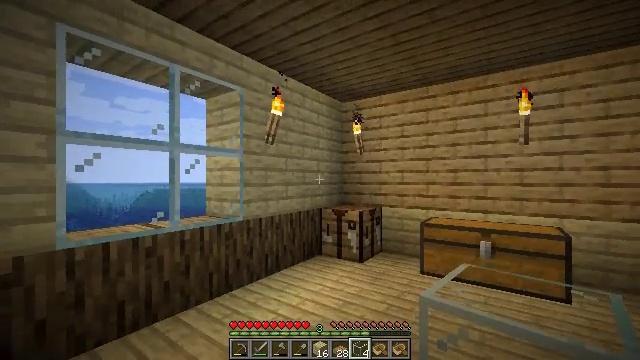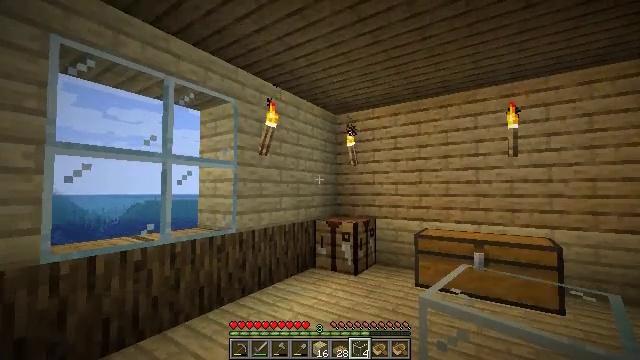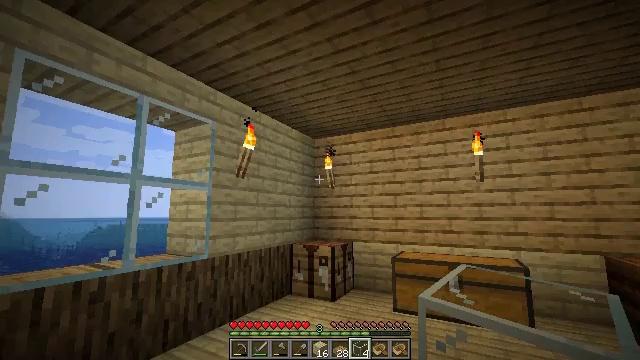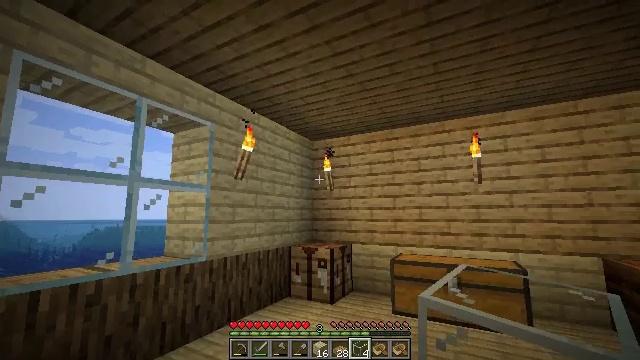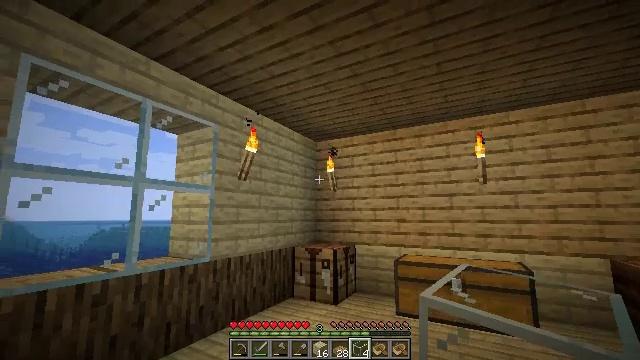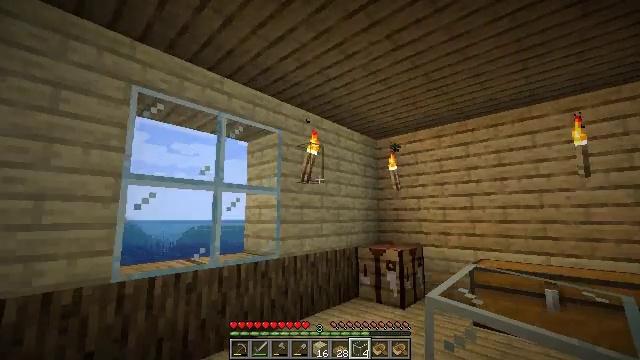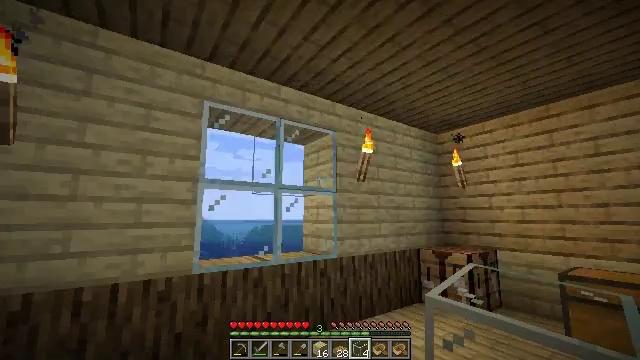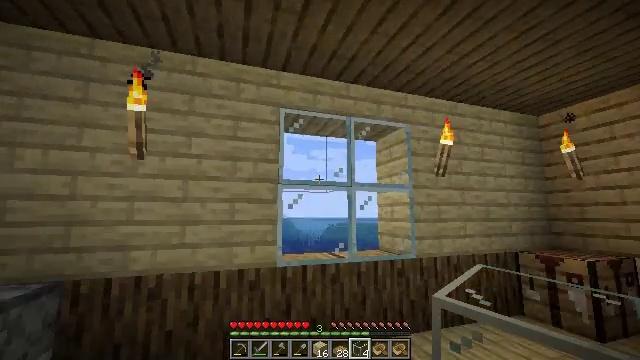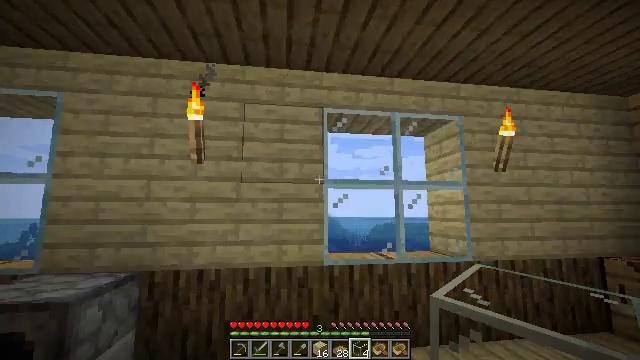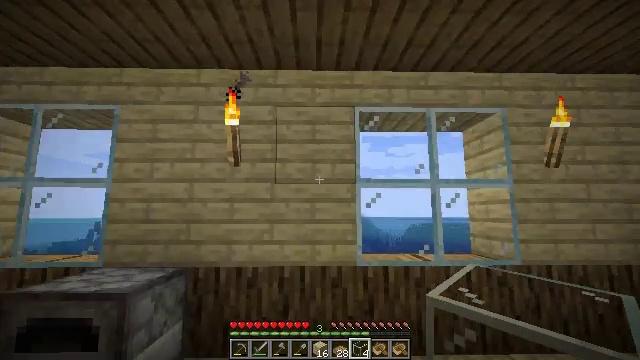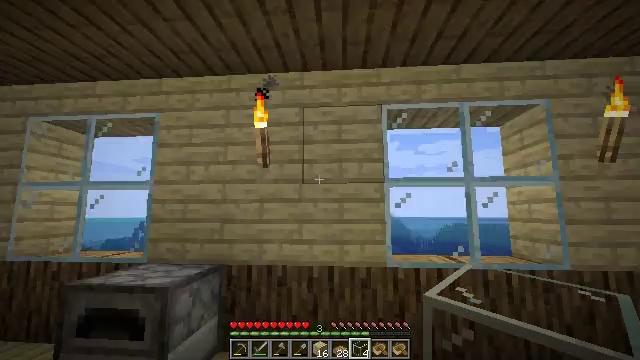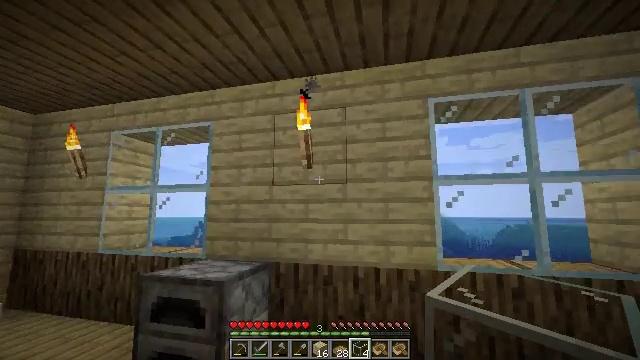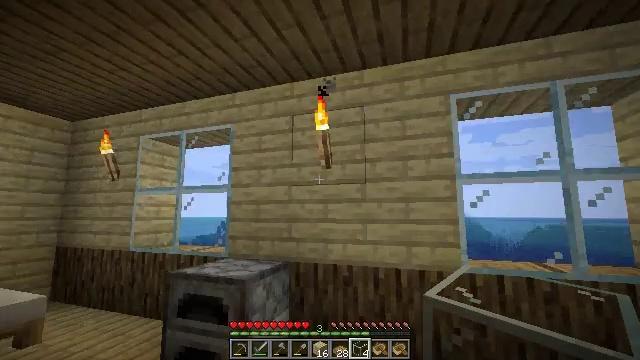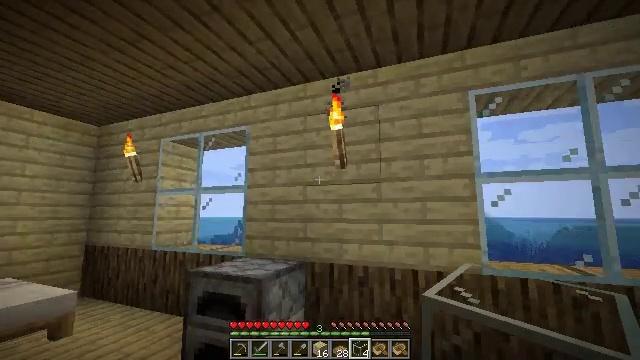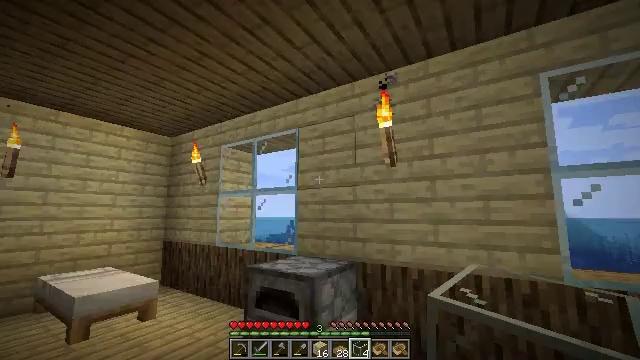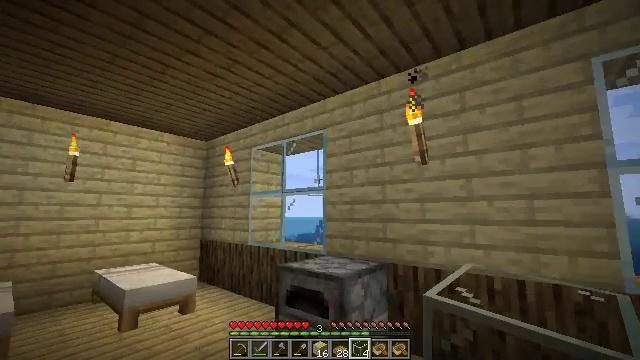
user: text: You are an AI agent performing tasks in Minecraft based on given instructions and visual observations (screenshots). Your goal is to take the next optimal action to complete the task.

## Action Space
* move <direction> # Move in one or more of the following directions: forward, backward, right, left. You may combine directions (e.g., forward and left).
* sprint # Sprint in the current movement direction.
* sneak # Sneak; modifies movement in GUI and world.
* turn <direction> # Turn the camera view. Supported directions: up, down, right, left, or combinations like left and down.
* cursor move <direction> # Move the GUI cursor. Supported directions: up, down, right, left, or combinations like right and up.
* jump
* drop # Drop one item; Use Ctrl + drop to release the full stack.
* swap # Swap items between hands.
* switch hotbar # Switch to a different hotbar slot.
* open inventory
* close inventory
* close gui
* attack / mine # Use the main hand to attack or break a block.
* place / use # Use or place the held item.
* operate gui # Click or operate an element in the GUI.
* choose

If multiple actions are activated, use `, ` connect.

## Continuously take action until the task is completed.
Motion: motion action
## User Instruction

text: Break the sugar cane.
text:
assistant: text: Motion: turn right and up
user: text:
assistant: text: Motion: turn right and up
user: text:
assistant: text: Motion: no_op
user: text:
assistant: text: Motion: no_op
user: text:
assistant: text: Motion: turn left
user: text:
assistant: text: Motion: turn left
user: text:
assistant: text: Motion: turn left
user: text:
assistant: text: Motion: turn left
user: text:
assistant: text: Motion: turn left
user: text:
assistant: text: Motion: turn left
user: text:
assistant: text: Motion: turn left
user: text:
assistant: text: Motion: turn left
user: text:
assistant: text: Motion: turn left
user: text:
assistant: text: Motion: turn left
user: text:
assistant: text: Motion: turn left
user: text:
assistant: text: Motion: turn left
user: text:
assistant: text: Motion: turn left
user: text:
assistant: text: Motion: turn left
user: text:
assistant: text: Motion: turn left and down
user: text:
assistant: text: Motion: turn left
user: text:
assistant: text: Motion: turn left
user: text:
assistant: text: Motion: no_op
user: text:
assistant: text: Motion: turn left
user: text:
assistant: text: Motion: turn left
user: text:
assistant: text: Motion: turn left
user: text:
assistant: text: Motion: turn left and up
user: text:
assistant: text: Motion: turn left
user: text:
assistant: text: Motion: turn left
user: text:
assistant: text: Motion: turn left
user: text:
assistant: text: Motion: turn left